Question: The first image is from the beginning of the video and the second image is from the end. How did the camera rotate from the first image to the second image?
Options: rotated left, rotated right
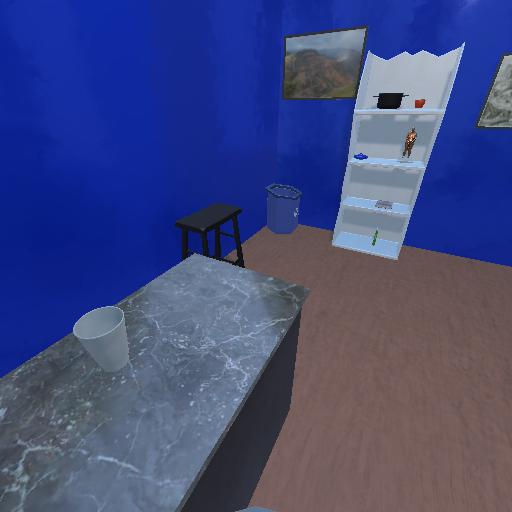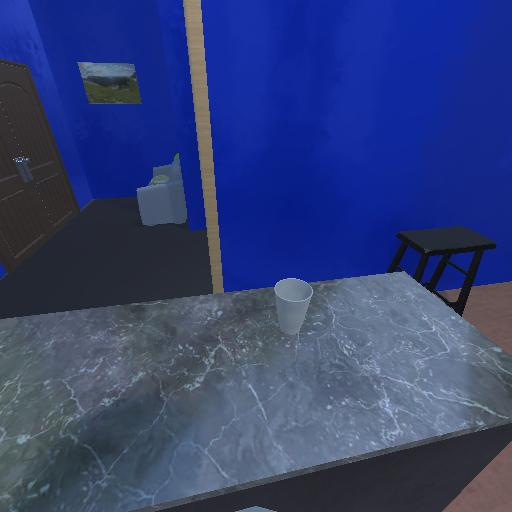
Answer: rotated left